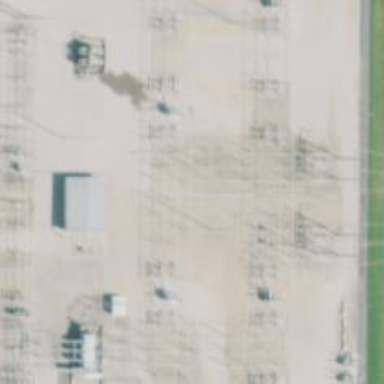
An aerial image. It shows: Switch for power supply.